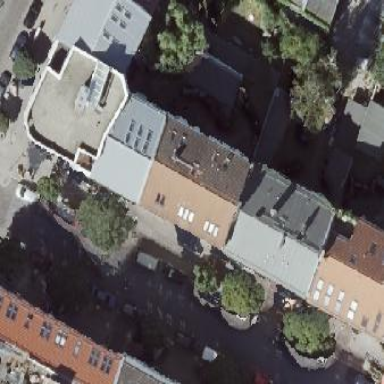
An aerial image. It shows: Residential building with gabled roof.